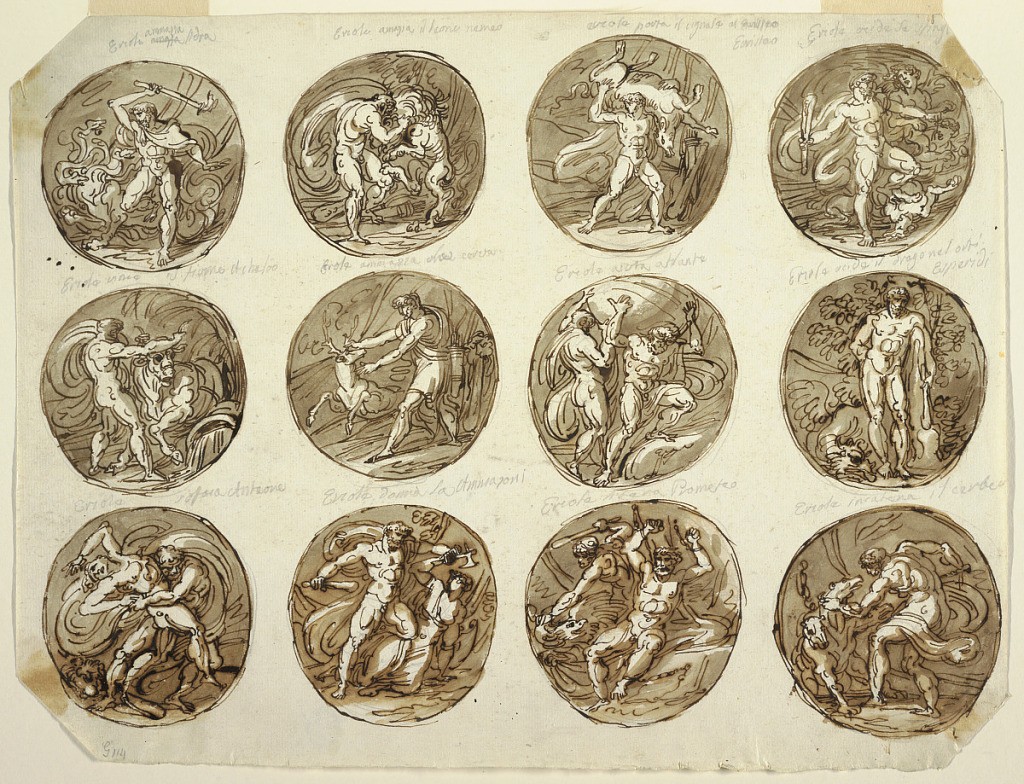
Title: Twelve Circular Medallions with Representations of the Deeds of Hercules
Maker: Felice Giani, Italian, 1758–1823
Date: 1758–1823
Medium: Pen and ink, brush and brown- grey wash on paper
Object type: Drawing
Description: Top row: Hercules battling Hydra with torch. Captions written in graphite over medallions: Ercole ammazza lidra. Hercules strangles lion of Nemea. Caption: ercole amazza il leone nemeo. Hercules carries boar, ercole porta il cignale al evristeo.  Hercules holds horns of bull Achelous, ercole vince il frume Acheloo. Hercules captures stag Ercole ammazza...la cerva. Hercules taking heavens on his shoulder, Ercole airta atlante. Hercules resting beside killed dragon, Ercole ucide il drage nel orti/ esperidi. Bottom row: Hercules strangling Antaeus, Ercole sofoca Anteone.  Hercules slaying Hypolyta, ercole doma la Ammazoni. Hercules battling eagle for delivering Prometheus, Ercole libera Prometee. Hercules chaining Cerbenus, Ercole incatena il Gerbee. Verso: Nine medallions outlined, showing Hercules battling Hydra.